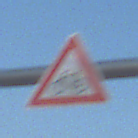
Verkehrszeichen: RadverkehrRechts
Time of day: SunriseSunset
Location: Outdoor (Suburban)
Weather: PartlyCloudy
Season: Winter
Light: Natural